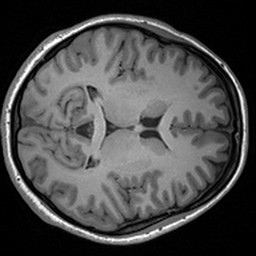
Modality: T1w
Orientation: axial
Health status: healthy
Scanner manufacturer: siemens
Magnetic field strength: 3 T
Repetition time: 1.9 s
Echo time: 0.00227 s